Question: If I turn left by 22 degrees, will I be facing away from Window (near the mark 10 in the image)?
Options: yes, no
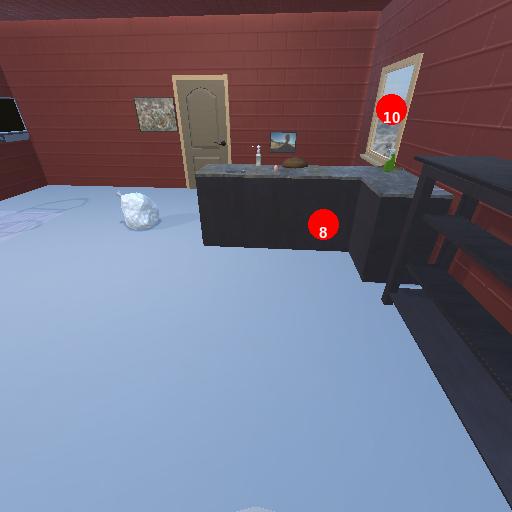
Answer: yes